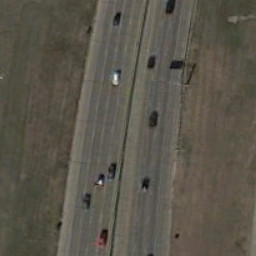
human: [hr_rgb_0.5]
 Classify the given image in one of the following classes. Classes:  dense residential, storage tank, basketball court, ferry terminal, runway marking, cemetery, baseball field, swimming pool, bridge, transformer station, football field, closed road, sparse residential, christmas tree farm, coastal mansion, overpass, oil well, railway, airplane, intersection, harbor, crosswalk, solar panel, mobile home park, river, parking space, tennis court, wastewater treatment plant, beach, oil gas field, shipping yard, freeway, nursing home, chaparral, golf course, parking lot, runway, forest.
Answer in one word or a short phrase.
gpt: freeway